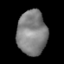
Tissue: lung
Cell type: Epithelial cells
Senescence score: 0.1956
Nuclear area (px): 1287
Mean DAPI intensity: 129.058